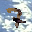
Label: 7